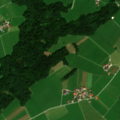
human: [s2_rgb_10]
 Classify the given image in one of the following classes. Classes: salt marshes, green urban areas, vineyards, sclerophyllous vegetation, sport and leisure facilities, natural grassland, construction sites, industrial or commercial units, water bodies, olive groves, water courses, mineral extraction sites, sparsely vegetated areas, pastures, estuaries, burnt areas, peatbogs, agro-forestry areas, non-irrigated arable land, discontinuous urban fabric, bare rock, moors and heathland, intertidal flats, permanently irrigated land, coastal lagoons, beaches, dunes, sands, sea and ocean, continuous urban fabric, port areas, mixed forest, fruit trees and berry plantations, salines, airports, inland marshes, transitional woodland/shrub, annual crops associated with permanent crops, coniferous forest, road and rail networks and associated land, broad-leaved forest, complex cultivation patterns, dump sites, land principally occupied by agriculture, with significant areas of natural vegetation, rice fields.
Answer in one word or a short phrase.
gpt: pastures, complex cultivation patterns, broad-leaved forest